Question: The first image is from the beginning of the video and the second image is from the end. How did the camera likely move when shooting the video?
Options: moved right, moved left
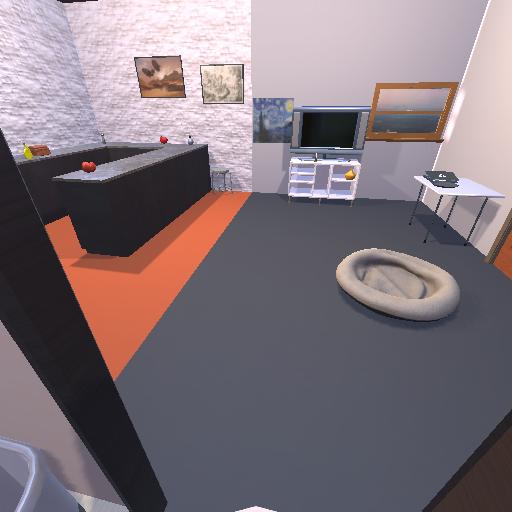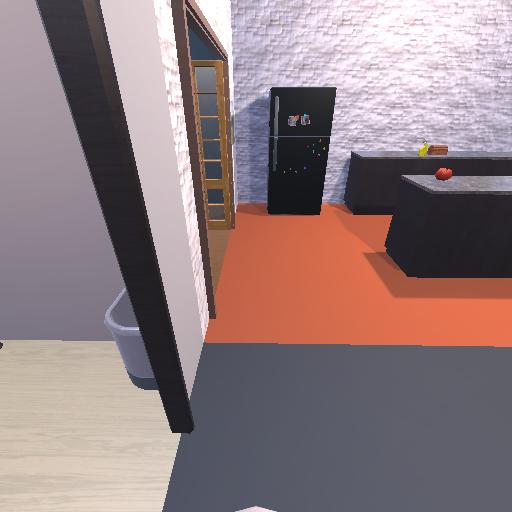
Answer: moved right